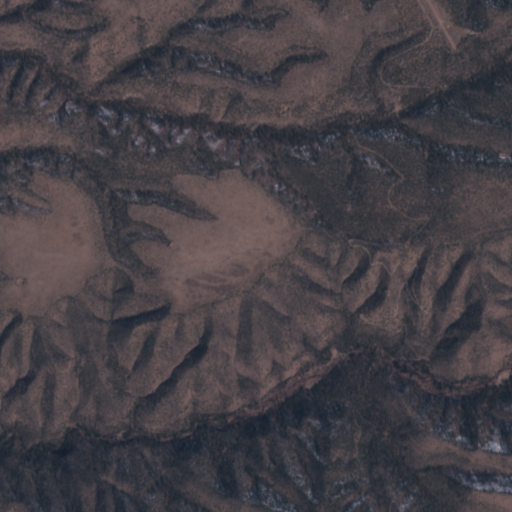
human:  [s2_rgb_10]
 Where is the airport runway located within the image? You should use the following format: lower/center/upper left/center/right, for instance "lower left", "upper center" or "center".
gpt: The airport runway is located in the upper right of the image.
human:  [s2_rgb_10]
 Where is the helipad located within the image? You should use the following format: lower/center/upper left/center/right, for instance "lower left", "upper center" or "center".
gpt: The helipad is located in the upper right of the image.
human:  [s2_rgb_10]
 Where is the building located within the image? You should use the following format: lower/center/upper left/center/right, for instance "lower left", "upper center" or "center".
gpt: The building is located in the upper right of the image.
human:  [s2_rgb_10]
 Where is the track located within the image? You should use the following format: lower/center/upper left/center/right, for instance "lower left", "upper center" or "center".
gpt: There is no track in the image.